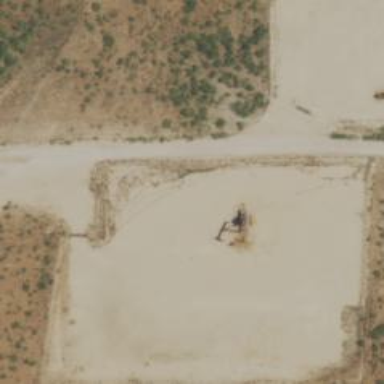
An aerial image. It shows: Petroleum well.